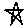
Label: star